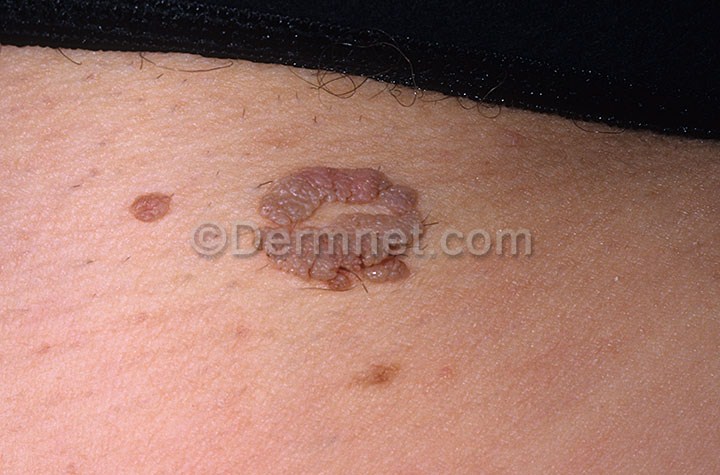
Disease: Warts Molluscum and other Viral Infections